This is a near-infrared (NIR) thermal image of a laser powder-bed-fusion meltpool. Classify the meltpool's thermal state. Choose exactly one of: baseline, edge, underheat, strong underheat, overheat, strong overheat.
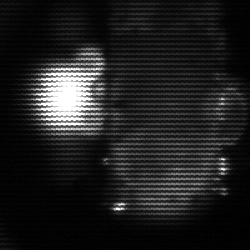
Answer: strong underheat